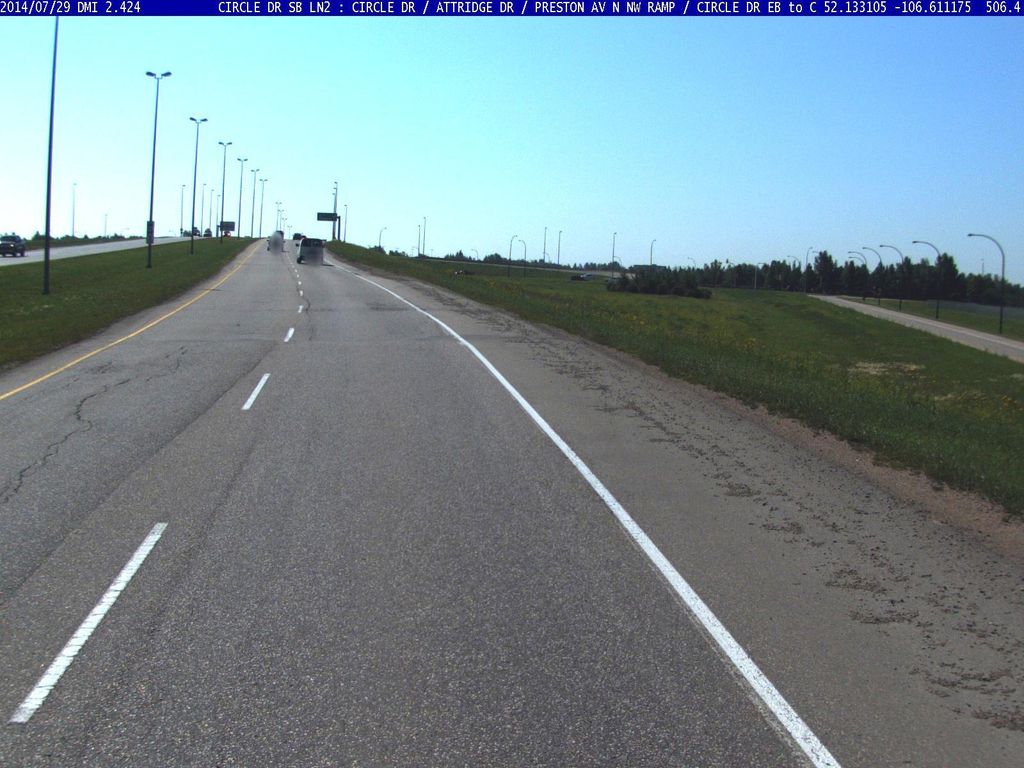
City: saskatoon